Question: Say for example we have an element (let's call it contact-box) that is always on the right of the page and we want a series of different width images to run along side it's left hand side. The right hand edge of each image should always be 20px from the left hand edge of the contact-box.
If we know the width and positioning of the contact-box and we set the right attribute on the images then it calculates from the left hand edge of the image rather than the right. This is not going to achieve the desired result as the images are of variable width.
Is there a way to switch this behaviour on a per element basis to flow from right to left instead or is the only way to grok it in javascript?
Edit: To be clear - The right edge of the images align 20px to the left of the left edge of the contact-box container element. Images are variable width and responsive as is the contact-box.
The image below is an example of how the elements might be positioned.

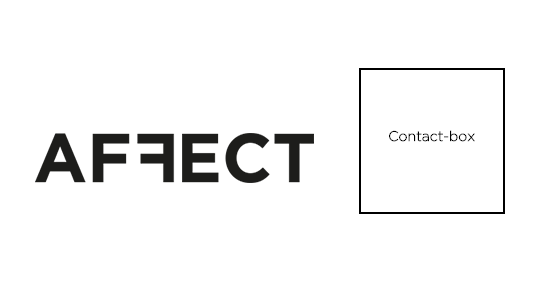
Answer: Now I think I understand! Make the image a child of 'contact-box'. Set 'contact-box' to 'position:relative', and the child image to 'position:absolute'. Now set the image to 'right:100%' and give it a 'right-margin' of '20px'.
'''
<div class="contact-box">
contact-box
<img class="goLeft" src="http://placehold.it/350x150" />
</div>
'''
And in CSS:
'''
.contact-box {
width: 200px;
height: 200px;
float: right;
position: relative;
background-color: #ccc;
}
.contact-box img.goLeft {
position: absolute;
right: 100%; /* aligns the right edge of the image to the left edge of the container*/
margin-right: 20px; /* adds 20px spacing between the image and the container */
}
'''
I floated the 'contact-box' element to the right for the purpose of this demonstration, but it doesn't need to be floated for this to work.
Example:
<URL>
You can also make use of CSS's 'direction' property, and set it to 'rtl' (for right-to-left). This will use the browser's natural rendering flow, and the image is instead a sibling of 'contact-box':
'''
<div class="outer">
<div class="contact-box">
contact-box
</div>
<img class="goLeft" src="http://placehold.it/180x150" />
</div>
'''
And the CSS:
'''
.outer {
direction: rtl; /* This makes the magic happen */
border: solid 1px #000;
}
.contact-box {
width: 200px;
height: 200px;
background-color: #ccc;
display: inline-block;
}
img {
vertical-align: top; /* by default the image will render bottom-aligned to the text in conten-box. This fixes that. */
margin-right: 20px;
}
'''
Example:
<URL>